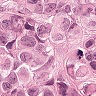
Metastatic tissue present: yes